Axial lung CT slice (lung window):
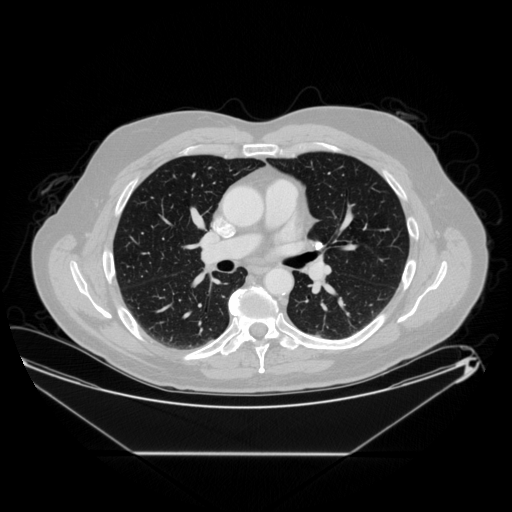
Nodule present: no